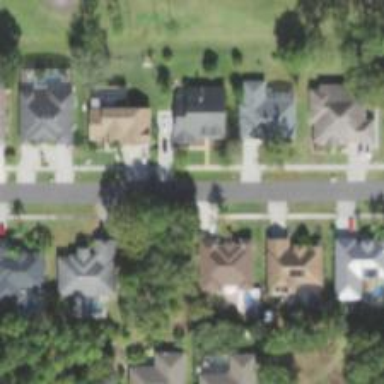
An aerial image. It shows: Residential road with sidewalk on the left.